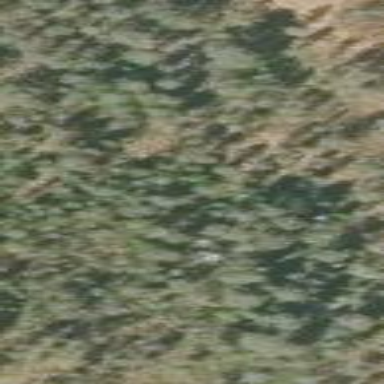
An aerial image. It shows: Woodland with needle-leaved trees.